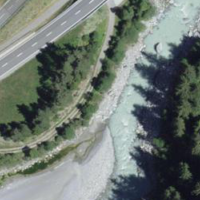
EUNIS habitat code: 15
Species observed at this site:
Chamaenerion angustifolium
Melilotus albus